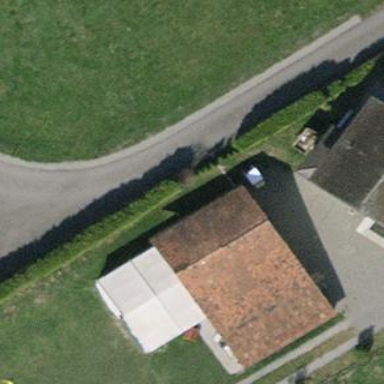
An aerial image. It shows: Shed building.